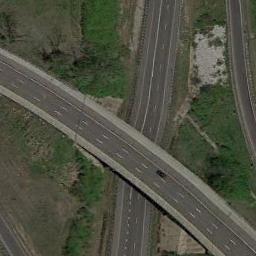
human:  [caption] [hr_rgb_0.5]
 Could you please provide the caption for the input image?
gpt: The overpass is on the grass next to some trees .

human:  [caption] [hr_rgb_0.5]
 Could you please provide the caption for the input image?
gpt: The cross-line overpass is over the road on the wasteland .

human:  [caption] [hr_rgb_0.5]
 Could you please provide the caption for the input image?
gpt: There is a car on the overpass .

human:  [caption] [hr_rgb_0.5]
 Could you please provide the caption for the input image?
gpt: This overpass intersects the road at right angle .

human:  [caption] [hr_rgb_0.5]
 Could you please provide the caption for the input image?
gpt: There are green lawns beside the overpass .